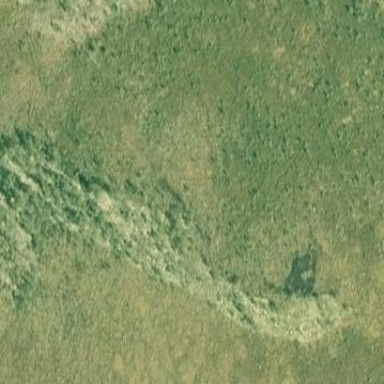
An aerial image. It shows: Bog wetland.